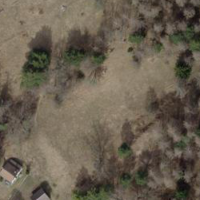
EUNIS habitat code: 43
Species observed at this site:
Satyrium w-album